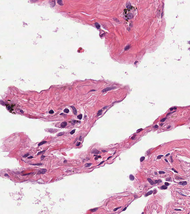
Tumor epithelial tissue: no
Tumor-associated stroma tissue: no
Normal tissue: yes